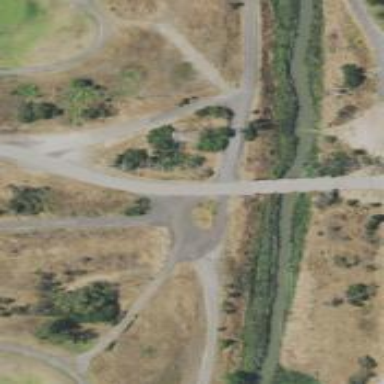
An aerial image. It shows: Service road designated as golf cart path.